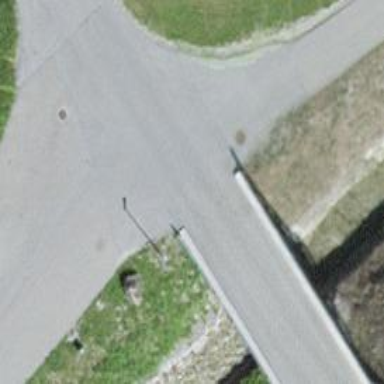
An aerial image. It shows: Tertiary road with bridge.